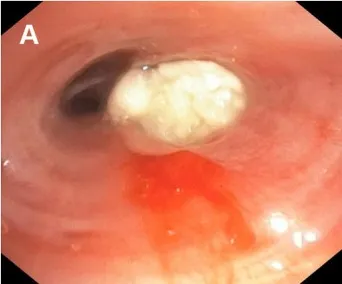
The appearance of fiberoptic bronchoscopy and Pathological examination. (A) Complete stenosis of the airway in the lateral segment of the right middle lobe due to white endobronchial lesions.
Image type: endoscopy (airway_endoscopy)